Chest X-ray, PA view. Patient: 59 years old, sex M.
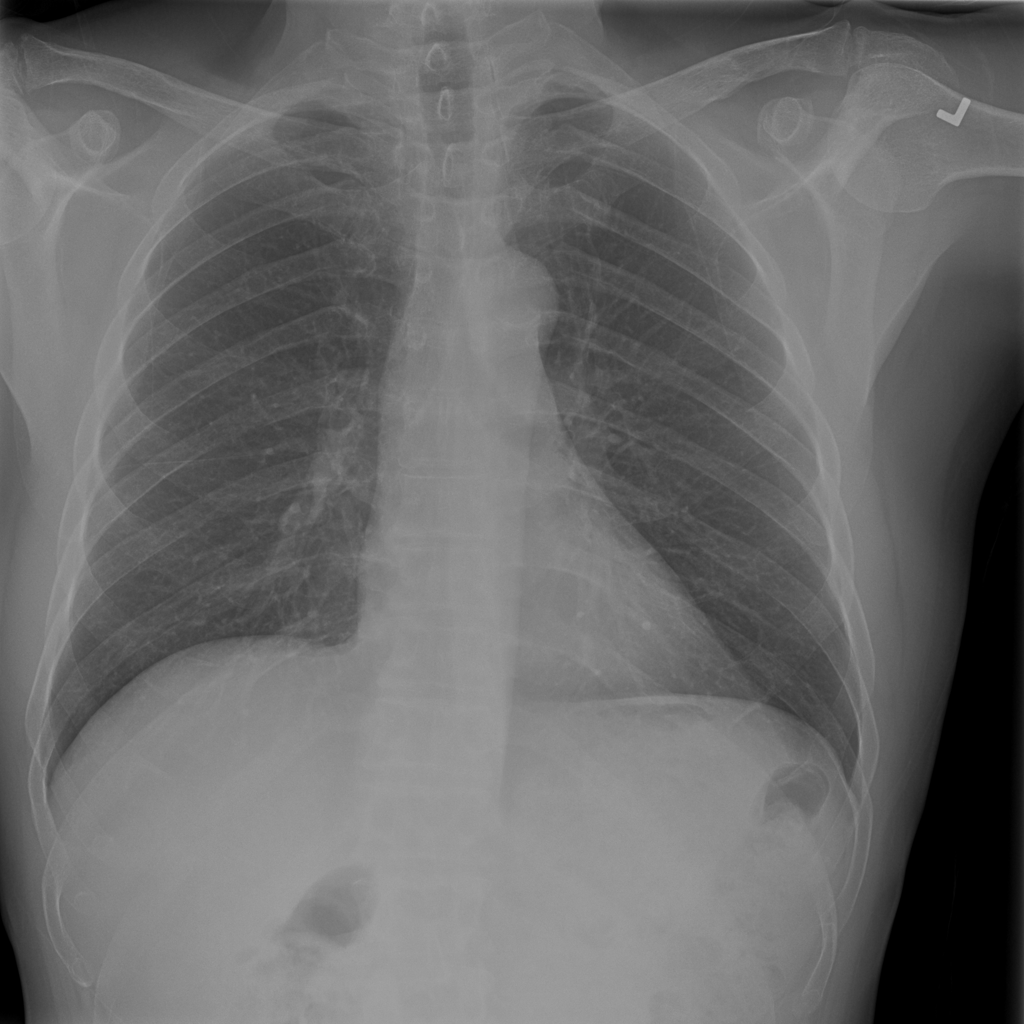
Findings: No Finding